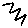
Label: zigzag